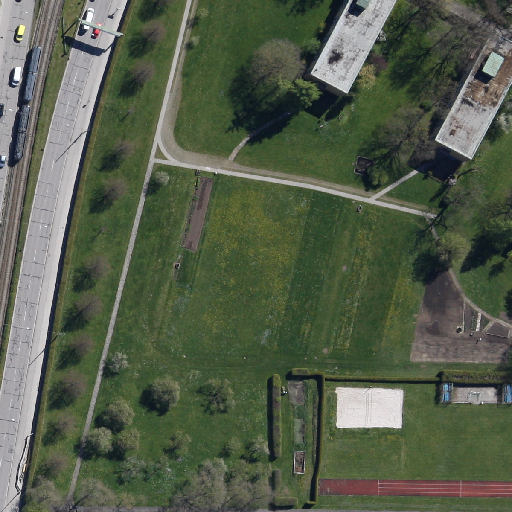
Referring expression: road